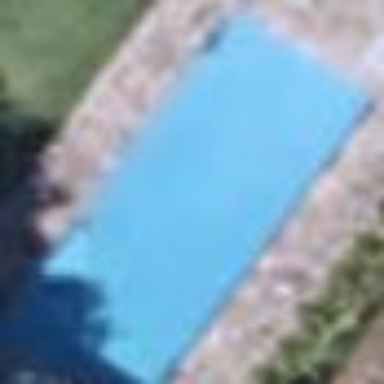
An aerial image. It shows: Swimming pool located in leisure land.